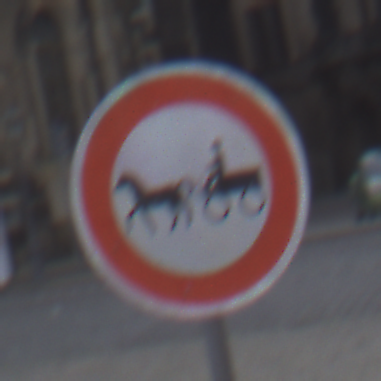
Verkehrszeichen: VerbotGespannfuhrwerke
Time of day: MorningAfternoon
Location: Outdoor (Urban)
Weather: PartlyCloudy
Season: NotSpecified
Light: Natural